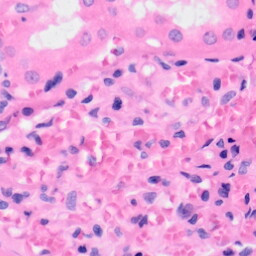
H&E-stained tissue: Kidney